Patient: sex M, age 48
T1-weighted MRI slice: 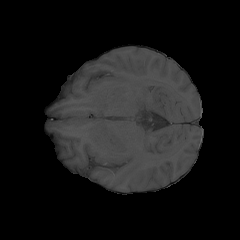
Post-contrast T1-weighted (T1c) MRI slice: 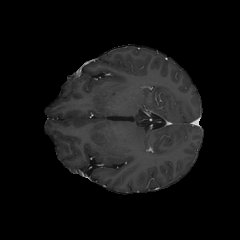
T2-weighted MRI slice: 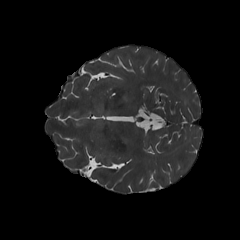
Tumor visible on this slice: no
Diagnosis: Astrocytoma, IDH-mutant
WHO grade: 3